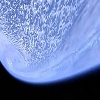
Label: cloud